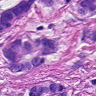
Metastatic tissue present: yes